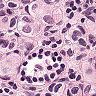
Metastatic tissue present: yes